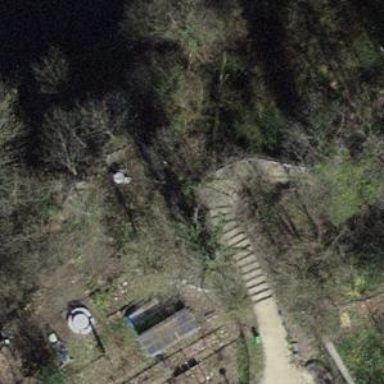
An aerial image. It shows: Set of steps with surface made of concrete plates.